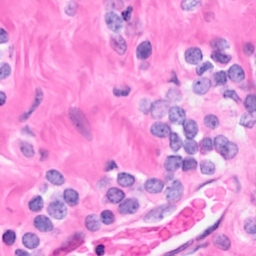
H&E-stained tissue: Breast